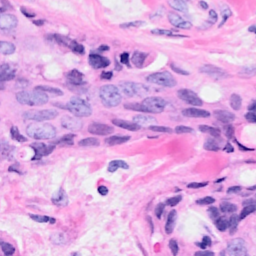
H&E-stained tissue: Breast